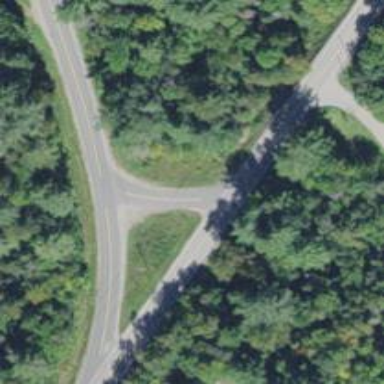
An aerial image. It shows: Secondary link road.